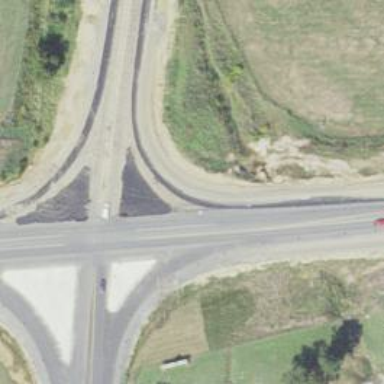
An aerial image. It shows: Trunk link highway.